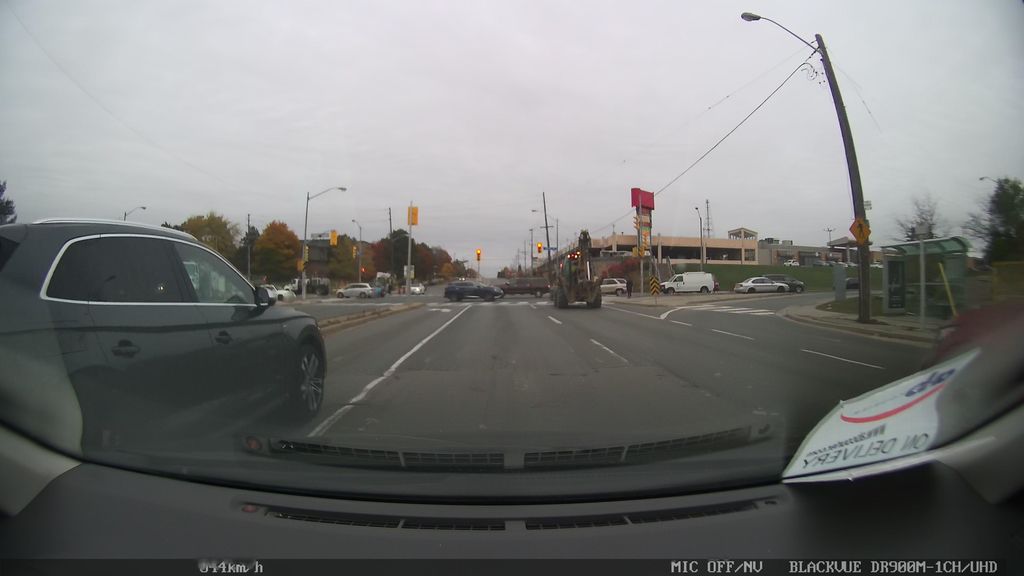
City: toronto